Question: I have written a new code and clicked run. after clicking run, the console shows the previous program again. I have restarted eclipse and even my computer. This happens very often to my IDE. What should I do?

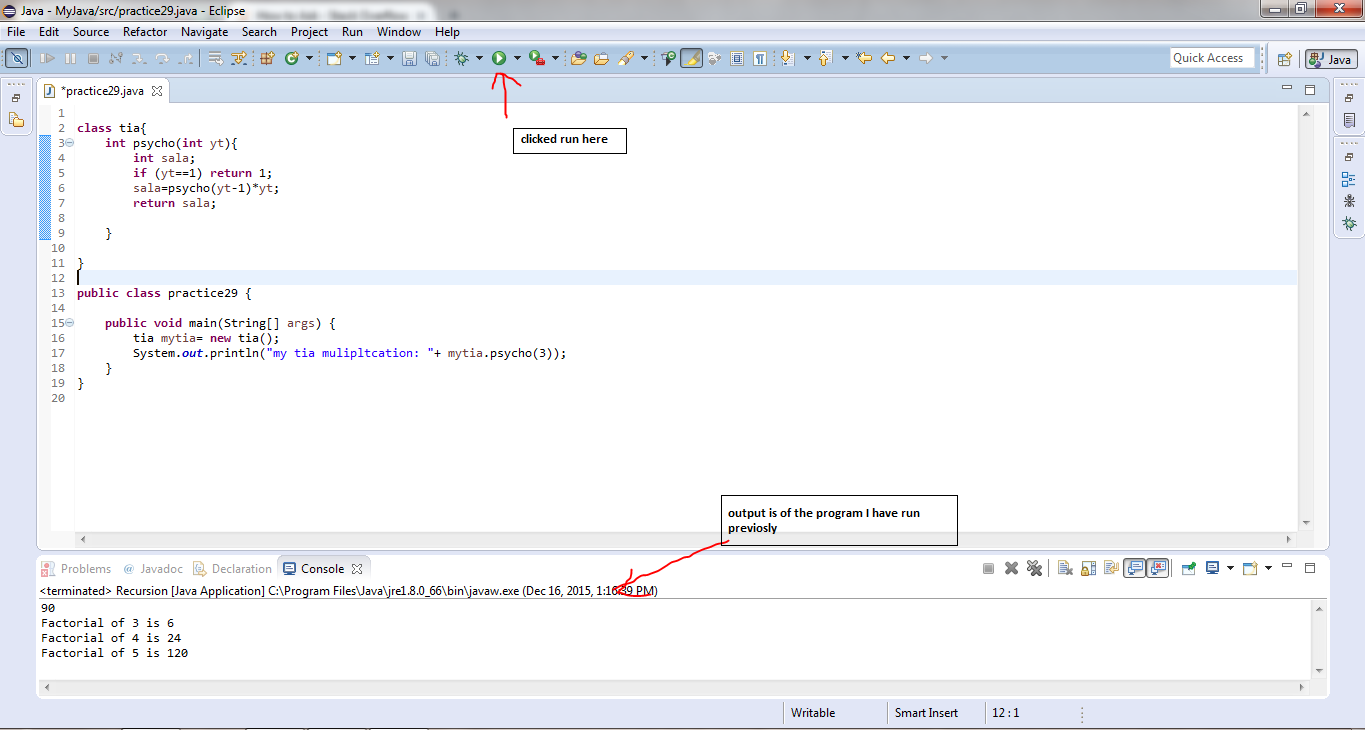
Answer: Try right click on the editor and chose 'Run As' >> 'Run Configurations' and check if you run the right compilation package.
It seems that for some reason your eclipse runs the wrong one.